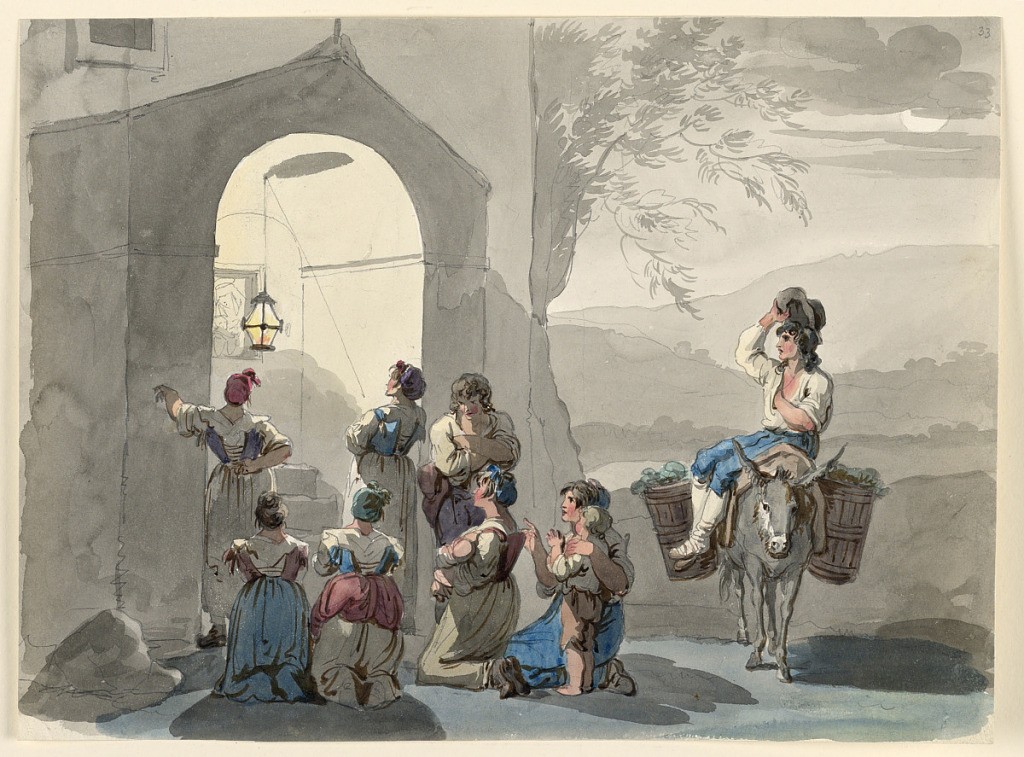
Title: Ave Maria at Tivoli
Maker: Bartolomeo Pinelli, Italian, 1781–1835
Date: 1807–08
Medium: Pen and gray ink with watercolor and black chalk on off-white wove paper
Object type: Drawing
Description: The setting except for the house at right, the people standing in the entrance of the chapel and the man upon the donkey are similar to plate 33, loc. cit. Four women kneel, a boy leans against the chapel.